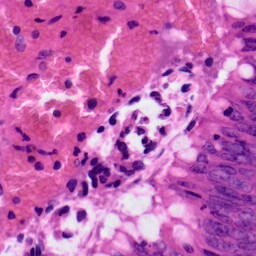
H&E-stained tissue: Colon